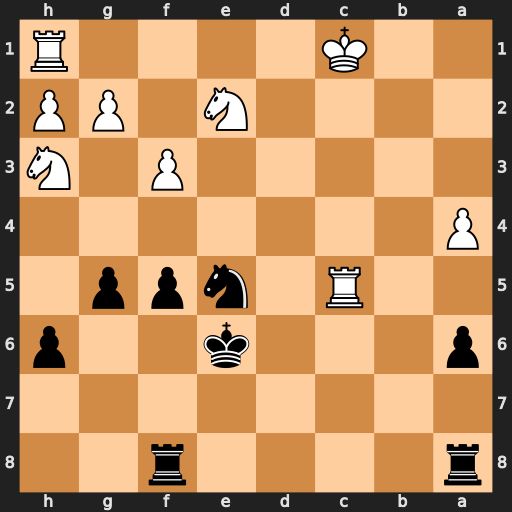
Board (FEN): r4r2/8/p3k2p/2R1npp1/P7/5P1N/4N1PP/2K4R
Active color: b
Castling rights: -
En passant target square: -
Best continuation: Nd3+ Kd1 Nxc5